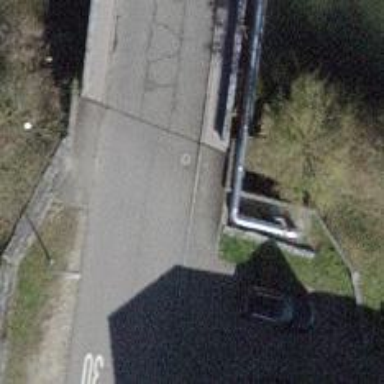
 featuring bridge. There are sidewalks on both sides of the road."